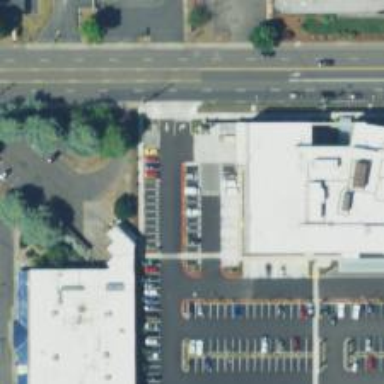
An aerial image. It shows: Parking space is available.